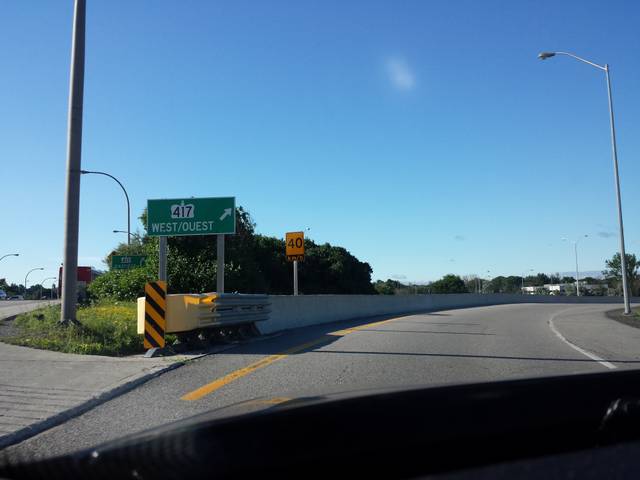
Region: Canada
Coordinates: 45.35, -75.79